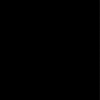
Label: dusty